Question: Look at this pen: <URL> in Firefox 21 over the div with the round corners there is a gap which is not in Chrome 27 or IE10.
What is that gap? When I remove the roundArea class and add height percent value to one of the other divs to get in sum 100% the gap is removed.
'''
<div id="chartBody">
<div style="border:black solid 1px;">
<figure>
<div class="push-center" style="height:25%;">1th test</div>
<div class="push-center" style="height:50%;">2nd test</div>
<div class="push-center" style="height:25%;">3rd test</div>
</figure>
<figcaption>
<div class="push-center"></div>
</figcaption>
</div>
<div>
<figure>
<div class="push-center roundedArea" style="background-color:#fff;height:22%;"></div>
<div class="push-center diagram" style="background-color:#ff99cc;height:11%;">3</div>
<div class="push-center diagram" style="background-color:#ff33cc;height:44%;">44</div>
<div class="push-center diagram" style="background-color:#ff66cc;height:23%;">36</div>
</figure>
<!-- data-bind="text: title" -->
<figcaption>
<div class="push-center">ak</div>
</figcaption>
</div>
</div>
<div id="chartFooter">
<div class="push-center">tests</div>
<!-- foreach: denies -->
<!-- data-bind="text: deny" -->
<div class="push-center">6</div>
</div>
body, html,figure,figcaption{
width:100%;
height:100%;
margin:0;
padding:0;
font-family:arial;
}
*{ /* Every element which has a border or padding value puts this value inside the div */
box-sizing:border-box;
-moz-box-sizing:border-box;
}
.push-center
{
display: -webkit-box;
display: -moz-box;
display: -ms-flexbox;
display: -webkit-flex;
display: flex;
-webkit-box-pack: center;
-moz-box-pack: center;
-ms-flex-pack: center;
-webkit-justify-content: center;
justify-content: center;
-webkit-box-align: center;
-moz-box-align: center;
-ms-flex-align: center;
-webkit-align-items: center;
align-items: center;
width:100%; /* FF fix */
text-align:center; /* FF fix */
}
#chartBody{
background-color:white;
height:90%;
}
.roundedArea{
border-radius: 5px;
border: gray dashed 1px;
}
.clear{
clear:both;
}
.diagram
{
color:white;
font-weight:bold;
border-bottom:white solid 1px;
}
figcaption div{
text-transform:uppercase;
height:100%;
}
figcaption{
height:10%;
}
figure {
height:90%;
}
#chartBody > div {
height:100%;
float:left;
}
#chartBody > div:nth-of-type(1), #chartFooter > div:nth-of-type(1)
{
margin-left:10px;
}
#chartBody > div:nth-of-type(n+1), #chartFooter > div:nth-of-type(n+1)
{
width:80px;
margin-right:20px;
}
#chartBody > div:nth-of-type(2) ~ div, #chartFooter > div:nth-of-type(2) ~ div
{
width:40px;
margin-right:10px;
}
#chartFooter{
padding-top:5px;
height:10%;
border-top:#000 solid 1px;
}
#chartFooter div{
float:left;
}
'''
see this image for the gap:

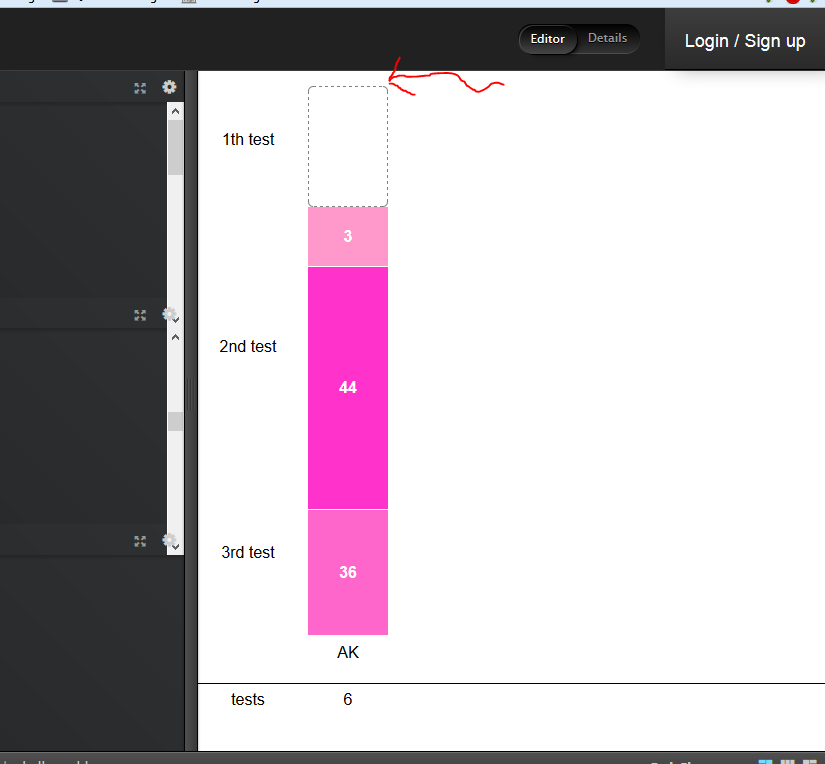
Answer: .push-center needs "vertical-align: top;".
In Firebug you can see that the space is the space between the top of figure and the top of .push-center .roundedArea.